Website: crate-barrel
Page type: payment
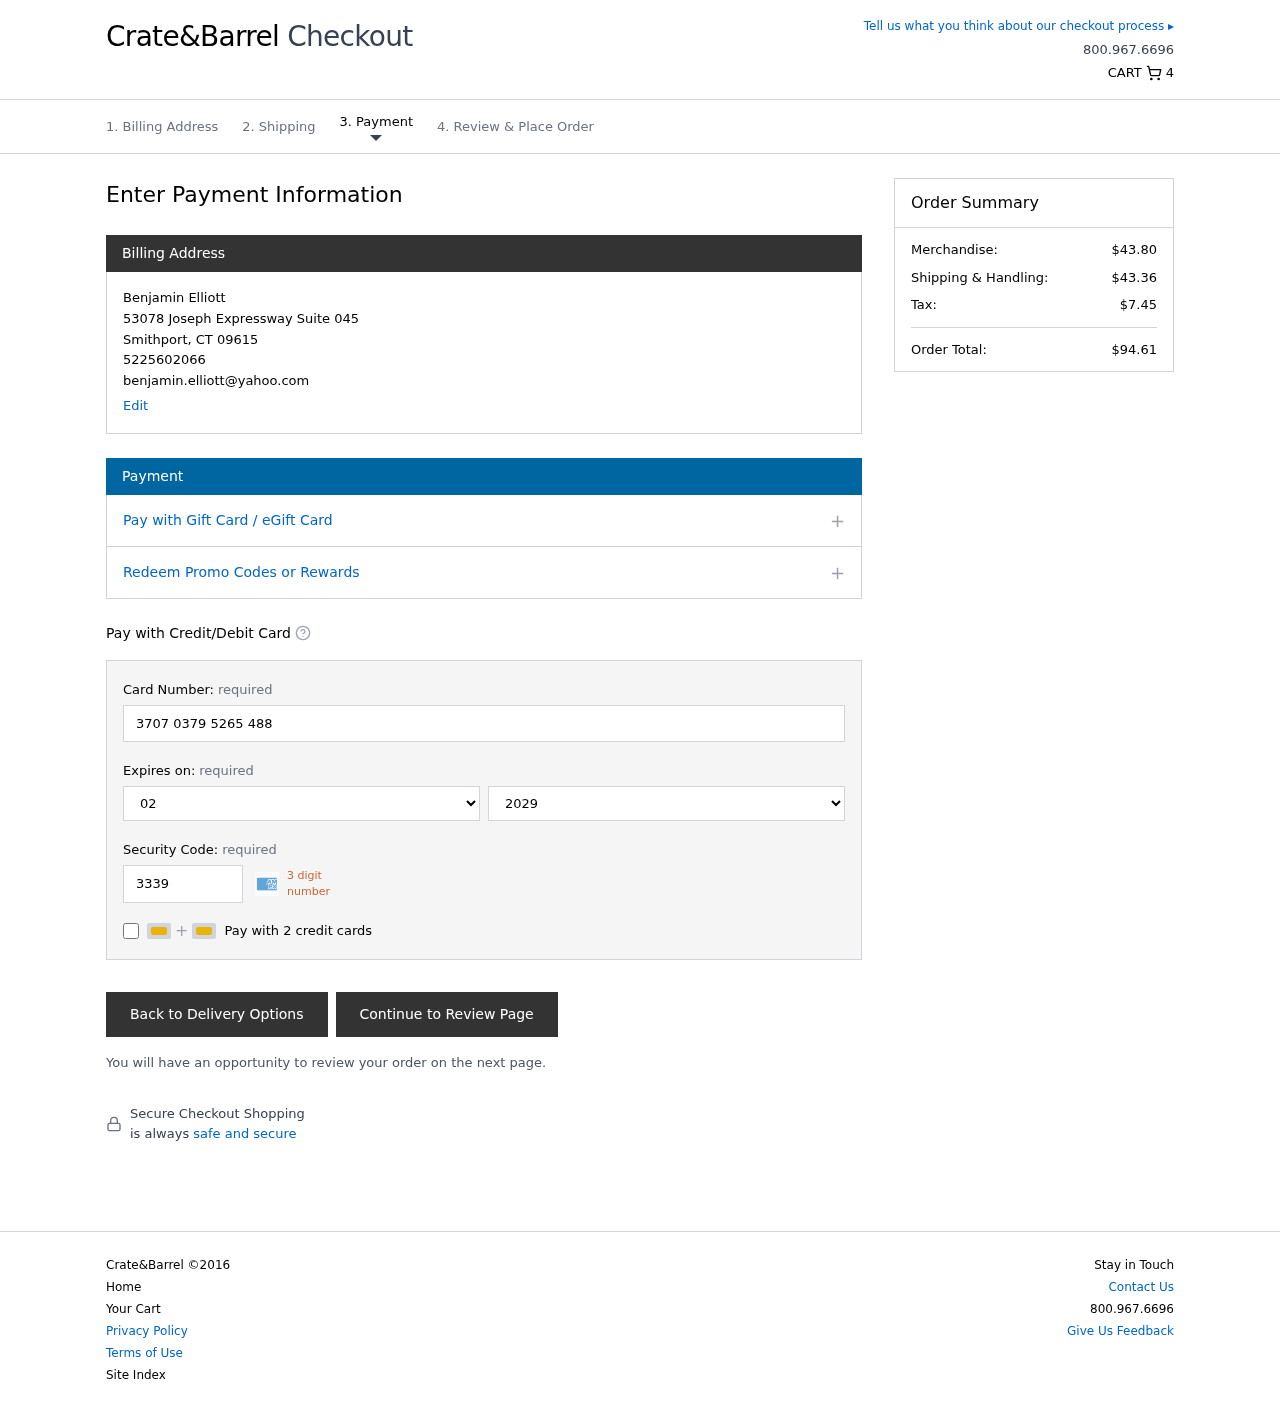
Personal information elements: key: PII_CARD_CVV
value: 3339
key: PII_CARD_EXPIRY_MONTH
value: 02
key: PII_CARD_EXPIRY_YEAR
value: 29
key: PII_CARD_NUMBER
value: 3707 0379 5265 488
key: PII_CITY
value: Smithport
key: PII_EMAIL
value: benjamin.elliott@yahoo.com
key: PII_FULLNAME
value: Benjamin Elliott
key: PII_PHONE
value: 5225602066
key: PII_POSTCODE
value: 09615
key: PII_STATE_ABBR
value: CT
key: PII_STREET
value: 53078 Joseph Expressway Suite 045
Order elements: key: ORDER_NUM_ITEMS
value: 4
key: ORDER_SUBTOTAL
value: $43.80
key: ORDER_SHIPPING_COST
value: $43.36
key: ORDER_TAX
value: $7.45
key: ORDER_TOTAL
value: $94.61